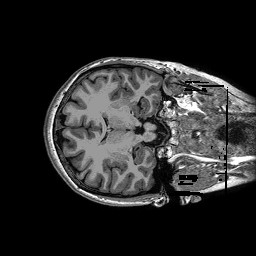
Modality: T1w
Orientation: axial
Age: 21
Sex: female